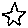
Label: star